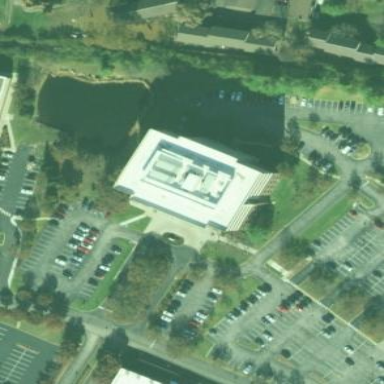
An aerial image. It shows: Commercial building.